Field crop: maize
Growth stage: 1
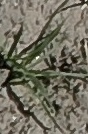
Species: sorghum